Question: I created a key and keystore and signed my apk, following the instructions step by step from the <URL>
But when I try to upload it to Google Play Console, I get this error:
> "You uploaded an APK or Android App Bundle that was signed in debug mode. You need to sign your APK or Android App Bundle in release mode"
<URL> is asked before, but it did not solve my issue.
Here is the relevant part of my app/build.gradle:
'''
android {
compileSdkVersion 28
lintOptions {
disable 'InvalidPackage'
}
defaultConfig {
// TODO: Specify your own unique Application ID (https://developer.android.com/studio/build/application-id.html).
applicationId "my.package.name"
minSdkVersion 16
targetSdkVersion 28
versionCode flutterVersionCode.toInteger()
versionName flutterVersionName
//testInstrumentationRunner "android.support.test.runner.AndroidJUnitRunner"
}
signingConfigs {
release {
keyAlias keystoreProperties['keyAlias']
keyPassword keystoreProperties['keyPassword']
storeFile file(keystoreProperties['storeFile'])
storePassword keystoreProperties['storePassword']
}
}
buildTypes {
release {
signingConfig signingConfigs.release
minifyEnabled true
useProguard true
proguardFiles getDefaultProguardFile('proguard-android.txt'), 'proguard-rules.pro'
}
}
'''
Here is the screenshot of my Android Studio versions (Android SDK being red is not relevant.):

My output.json file:
'''
[
{
"outputType": {
"type": "APK"
},
"apkInfo": {
"type": "MAIN",
"splits": [
],
"versionCode": 1,
"versionName": "1.0.0",
"enabled": true,
"outputFile": "app-release.apk",
"fullName": "release",
"baseName": "release"
},
"path": "app-release.apk",
"properties": {
}
}
]
'''
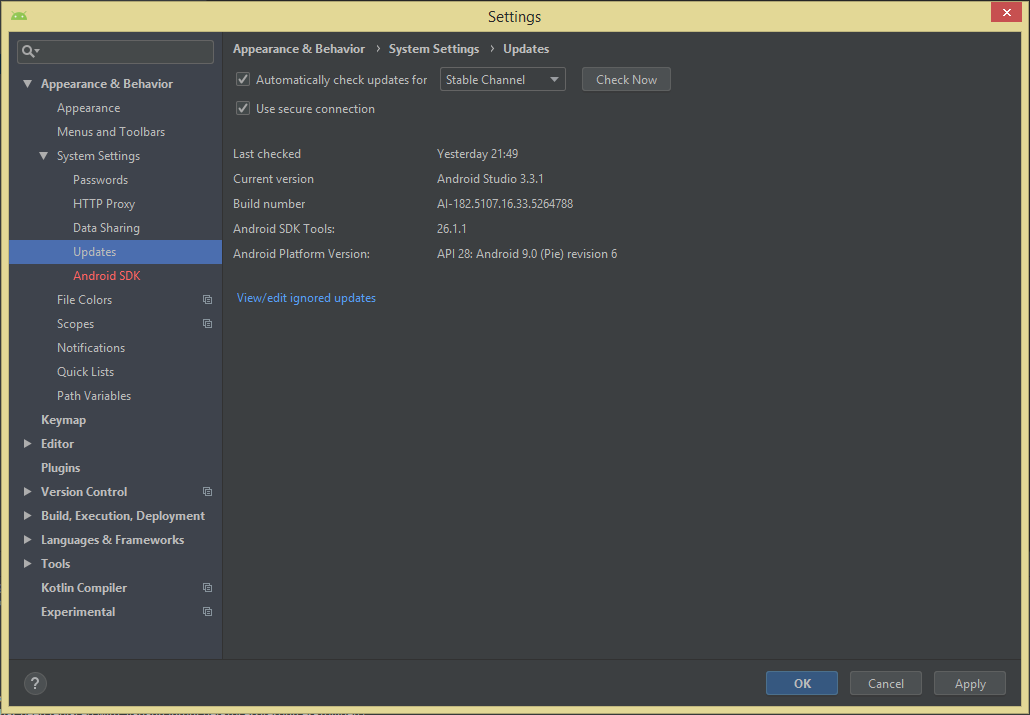
Answer: No suggestions seemed to be working. Then, a
> flutter clean
and all issues were solved. I could create an apk either through Android Studio or the command line. Thanks to VikaS and Harsha pulikollu